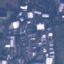
Land use / land cover: Industrial